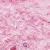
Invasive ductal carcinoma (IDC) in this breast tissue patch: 0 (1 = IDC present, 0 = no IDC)